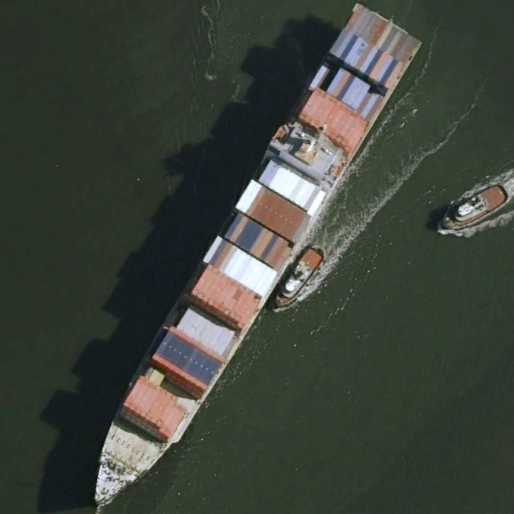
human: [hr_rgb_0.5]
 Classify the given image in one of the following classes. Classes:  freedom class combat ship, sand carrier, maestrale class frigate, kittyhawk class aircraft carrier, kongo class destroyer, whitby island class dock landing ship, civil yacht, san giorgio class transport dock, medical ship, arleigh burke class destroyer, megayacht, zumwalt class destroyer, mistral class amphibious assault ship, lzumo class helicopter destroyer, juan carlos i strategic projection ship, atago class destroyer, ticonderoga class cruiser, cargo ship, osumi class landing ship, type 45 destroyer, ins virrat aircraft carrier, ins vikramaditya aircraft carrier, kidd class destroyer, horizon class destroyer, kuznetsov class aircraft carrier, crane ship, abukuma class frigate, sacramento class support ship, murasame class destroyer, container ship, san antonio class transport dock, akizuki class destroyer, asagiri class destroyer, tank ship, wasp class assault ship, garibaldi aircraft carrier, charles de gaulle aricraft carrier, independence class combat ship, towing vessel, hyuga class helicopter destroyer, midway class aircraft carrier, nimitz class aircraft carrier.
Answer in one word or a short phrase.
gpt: Container ship